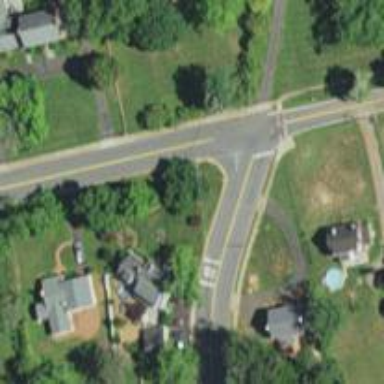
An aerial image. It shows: Road with stop sign.